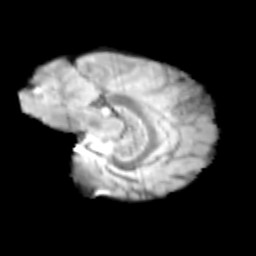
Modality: T2w
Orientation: sagittal
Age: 12
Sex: female
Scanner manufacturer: siemens
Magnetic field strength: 3 T
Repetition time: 3.8 s
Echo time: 0.07 s